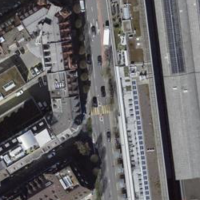
EUNIS habitat code: 57
Species observed at this site:
Circus aeruginosus
Tachymarptis melba
Corvus corone
Larus michahellis
Podiceps cristatus
Cygnus olor
Linaria vulgaris
Anser anser